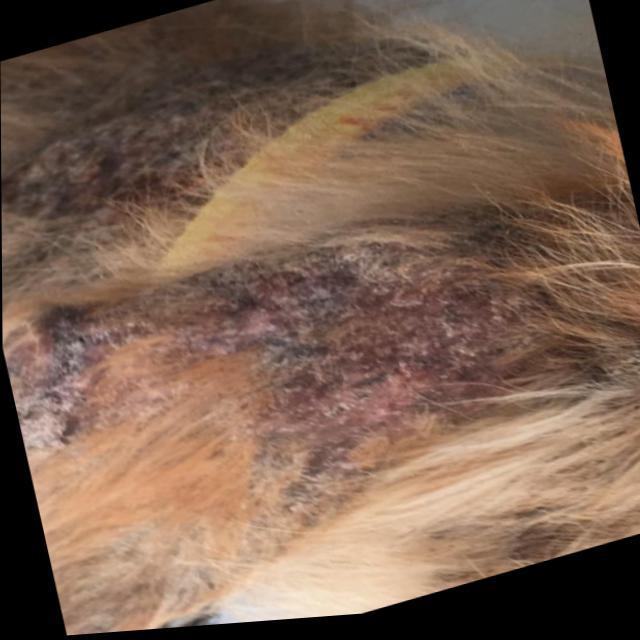
Canine demodicosis (Demodex mange) — caused by Demodex canis mites. Presents with alopecia, follicular papules, pustules, and comedones. Often localized on face and forelimbs.